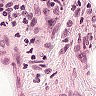
Metastatic tissue present: no